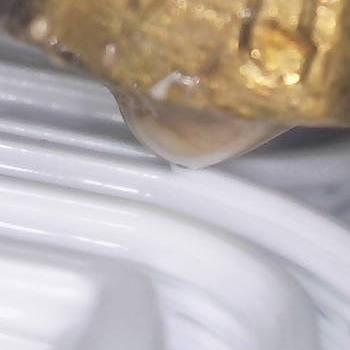
Flow rate: 94%